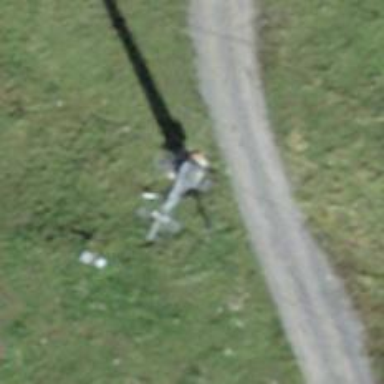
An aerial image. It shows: Pylon for aerialway.